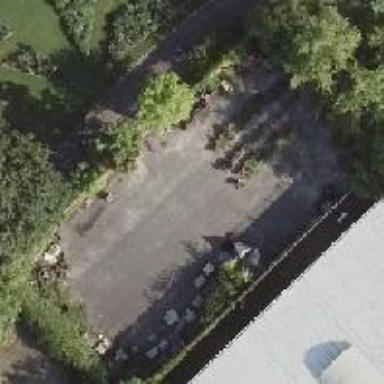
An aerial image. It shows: Plant nursery with surrounding fence.